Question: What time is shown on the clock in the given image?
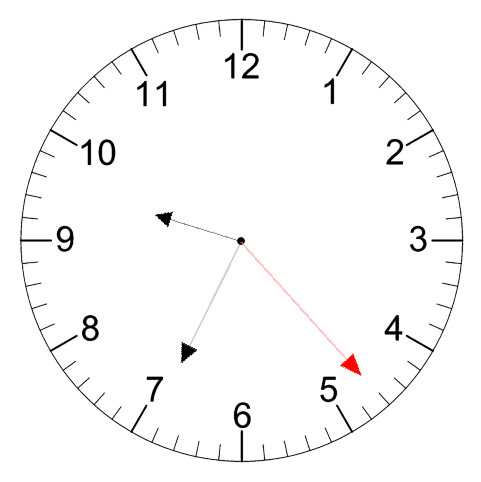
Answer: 09:34:23